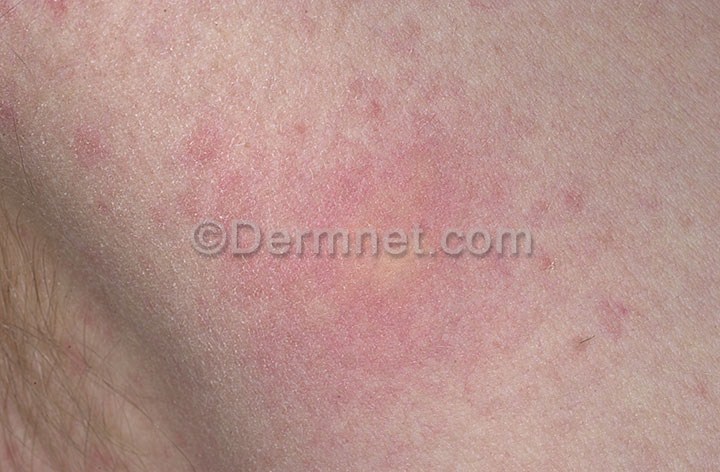
Disease: Urticaria Hives